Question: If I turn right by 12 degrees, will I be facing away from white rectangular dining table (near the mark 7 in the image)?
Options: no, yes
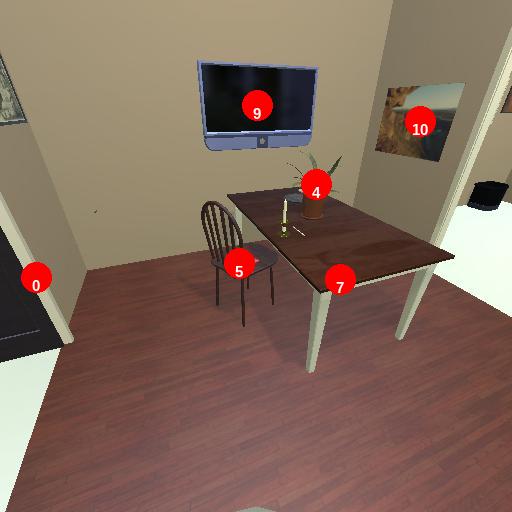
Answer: no